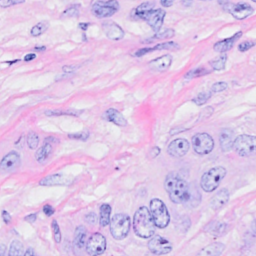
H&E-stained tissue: Breast